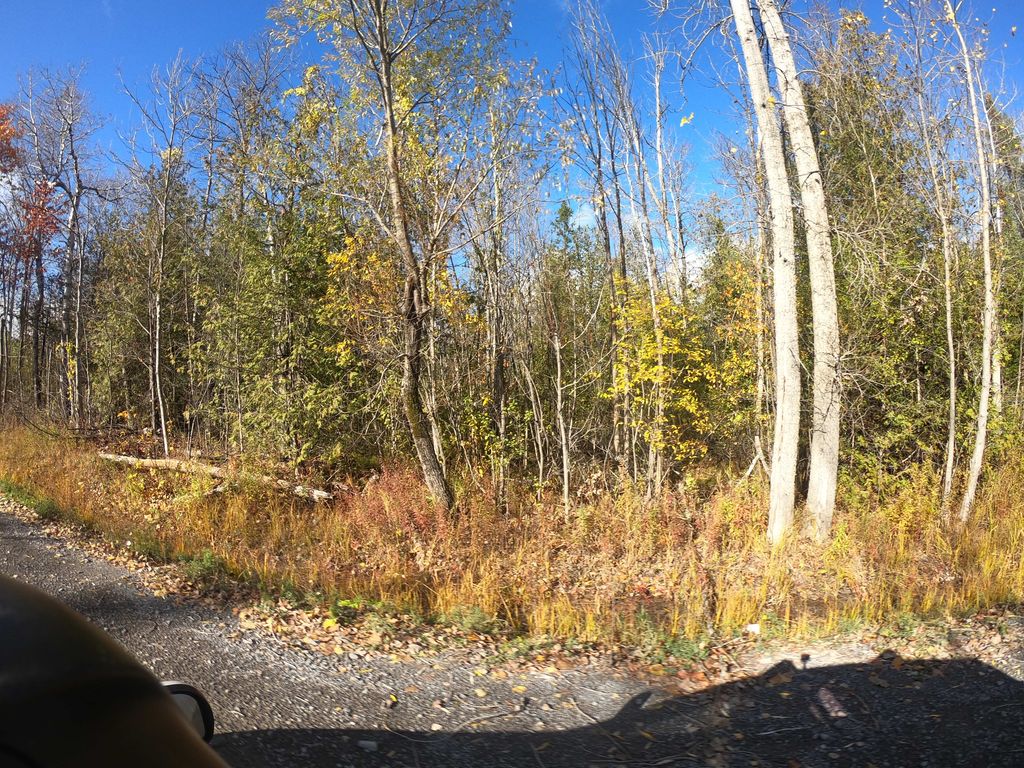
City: ottawa-gatineau